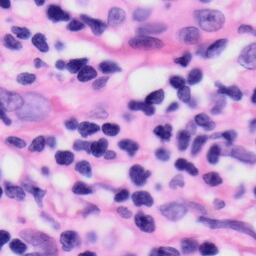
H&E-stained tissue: Skin